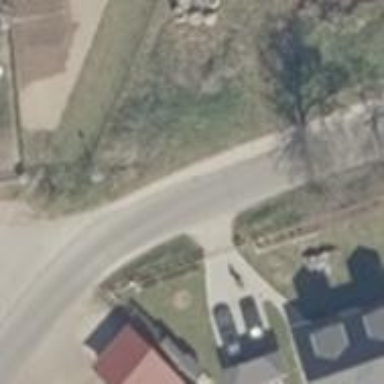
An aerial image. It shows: Residential road with asphalt surface.